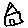
Label: house